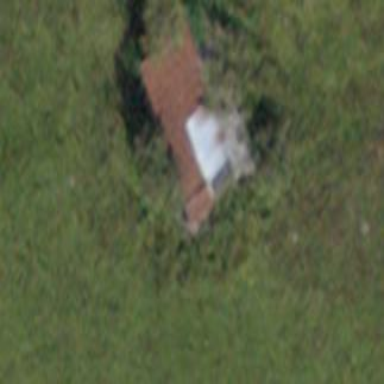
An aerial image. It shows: Rural barn.